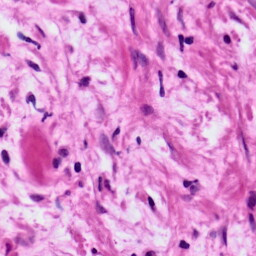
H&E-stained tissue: Ovarian